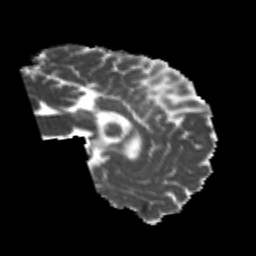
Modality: MD
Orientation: sagittal
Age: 22
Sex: male
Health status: healthy
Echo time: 0.074 s